Question: I have this xml:
'''
<RelativeLayout xmlns:android="http://schemas.android.com/apk/res/android"
xmlns:tools="http://schemas.android.com/tools"
android:layout_width="match_parent"
android:layout_height="match_parent"
android:paddingBottom="@dimen/activity_vertical_margin"
android:paddingLeft="@dimen/activity_horizontal_margin"
android:paddingRight="@dimen/activity_horizontal_margin"
android:paddingTop="@dimen/activity_vertical_margin"
tools:context="com.gelasoft.answeringball.MainActivity$PlaceholderFragment" >
<ImageView
android:id="@+id/sphereIcon"
android:layout_width="wrap_content"
android:layout_height="wrap_content"
android:layout_centerVertical="true"
android:layout_alignParentLeft="true"
android:src="@drawable/rsz_rsz_mystic"
android:contentDescription="@string/magicBallDescr"/>
<LinearLayout
android:id="@+id/table"
android:layout_width="fill_parent"
android:layout_height="wrap_content"
android:orientation="horizontal" >
<EditText
android:id="@+id/launch_codes"
android:layout_width="match_parent"
android:layout_height="match_parent"
android:hint="@string/textHint"
android:inputType="text"
/>
</LinearLayout>
</RelativeLayout>
'''
As you can see I have included a 'LinearLayout' inside of the 'RelativeLayout', but what I see is far away from what I;m trying to do.
Right now my view looks like:

I 3 questions:
1. Why the LinearLayout is showed above the sphere icon? It is declared as a child of the RelativeLayout
2. How Can I place the sphere above the linear layout view?
3. How can I center the sphere icon? I have tried android:layout_centerVertical="true" android:layout_alignParentLeft="true"
But it places the icon in the center of the view. I would like it centered on the top.
I know that I'm missing a small part here, but as a xml beginner, I can't spot my mistake.
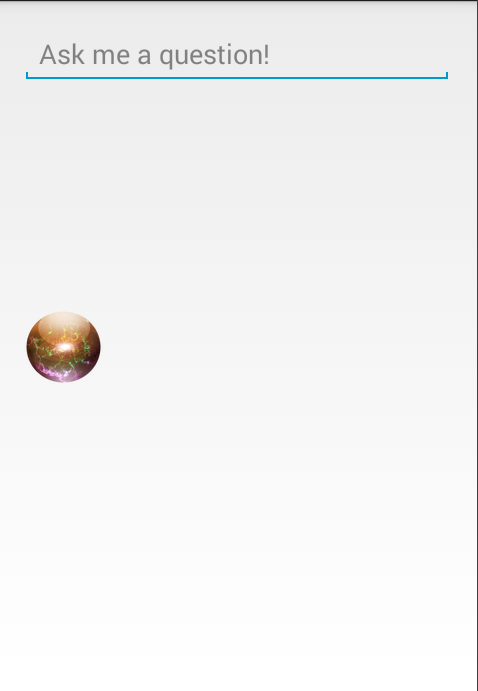
Answer: You Can use this With Your string values and img resourse
'''
<RelativeLayout xmlns:android="http://schemas.android.com/apk/res/android"
xmlns:tools="http://schemas.android.com/tools"
android:layout_width="match_parent"
android:layout_height="match_parent"
android:paddingBottom="@dimen/activity_vertical_margin"
android:paddingLeft="@dimen/activity_horizontal_margin"
android:paddingRight="@dimen/activity_horizontal_margin"
android:paddingTop="@dimen/activity_vertical_margin"
tools:context="com.gelasoft.answeringball.MainActivity$PlaceholderFragment" >
<ImageView
android:id="@+id/sphereIcon"
android:layout_width="wrap_content"
android:layout_height="wrap_content"
android:layout_alignParentTop="true"
android:layout_centerHorizontal="true"
android:contentDescription="magicBallDescr"
android:src="@drawable/ic_launcher" />
<LinearLayout
android:id="@+id/table"
android:layout_width="fill_parent"
android:layout_height="wrap_content"
android:layout_below="@+id/sphereIcon"
android:orientation="horizontal" >
<EditText
android:id="@+id/launch_codes"
android:layout_width="match_parent"
android:layout_height="match_parent"
android:hint="textHint"
android:inputType="text" />
</LinearLayout>
</RelativeLayout>
'''